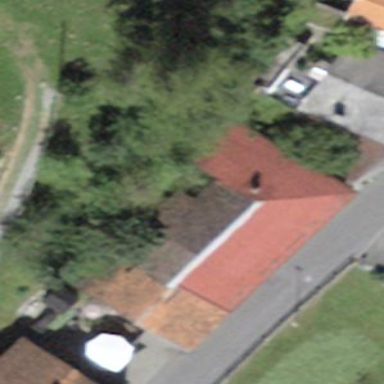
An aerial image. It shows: Building.